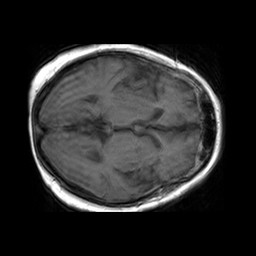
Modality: T1w
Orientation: axial
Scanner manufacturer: philips
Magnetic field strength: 1.5 T
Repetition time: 0.7047 s
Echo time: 0.015 s